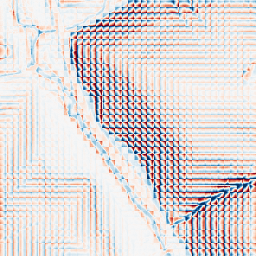
Category: wavelet
Decomposition family: wavelet_dwt
Decomposition parameters: wavelet: haar
level: 3
Upsampling method: quintic
Upsampling parameters: scale: 4
Upsampling scale: 4